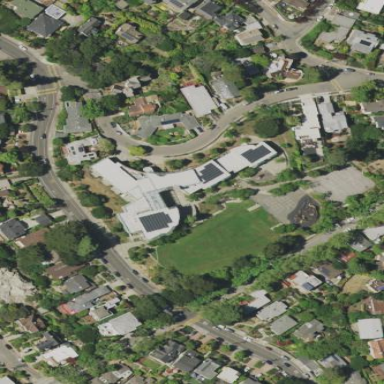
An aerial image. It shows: School building.